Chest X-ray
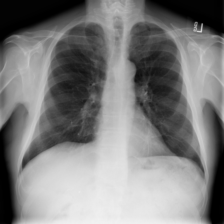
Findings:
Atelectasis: negative
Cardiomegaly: negative
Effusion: negative
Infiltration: negative
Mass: negative
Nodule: negative
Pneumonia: negative
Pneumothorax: negative
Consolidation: negative
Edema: negative
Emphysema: negative
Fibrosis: negative
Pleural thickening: negative
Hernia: negative